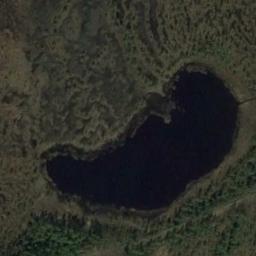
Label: lake